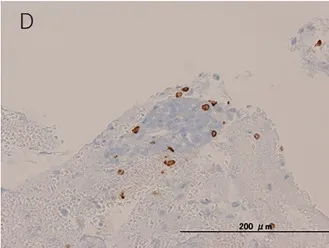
Pathological findings. Brain biopsy from the left frontal lobe. (C) Ki-67 immunohistochemical staining.
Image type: pathology (immunostaining)